Question: 'event.target''event.delegateTarget'
But I'm having trouble to understand when would I use - <URL> :
Looking at jQuery samples which shows this example : <URL>
It seems like it is the exact same as 'event.delegateTarget'
'''
$( "body" ).click(function( event ) {
$( "#log" ).html( "clicked: " + event.currentTarget.nodeName );
});
'''

Everywhere I click - it says : clicked "BODY" - which is exactly like the delegateTarget's behaviour
In Which (real life) scenarios would I use 'event.currentTarget'?
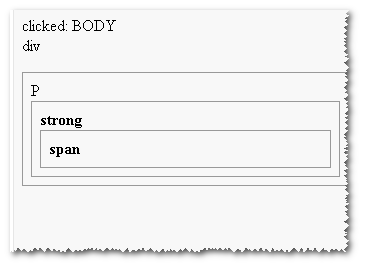
Answer: 'event.target' and 'event.currentTarget' are attributes of <URL> defined by W3C spec:
- <URL>:> This property of event objects is the object the event was dispatched
on. It is different than 'event.currentTarget' when the event handler is
called in bubbling or capturing phase of the event.- <URL>:> Identifies the current target for the event, as the event traverses
the DOM. It always refers to the element the event handler has been
attached to as opposed to 'event.target' which identifies the element on
which the event occurred.
Additionally, jQuery adds <URL>:
> The element where the currently-called jQuery event handler was attached
The difference with 'event.currentTarget' is explained in
> This property is most often useful in delegated events attached by
'.delegate()' or '.on()', where the event handler is attached at an
ancestor of the element being processed. It can be used, for example,
to identify and remove event handlers at the delegation point.For non-delegated event handlers attached directly to an element,
'event.delegateTarget' will always be equal to 'event.currentTarget'.
For example, if you click the button in the following HTML:
'''
<div class="box">
<button>Button</button>
</div>
'''
'''
$( "body" ).on( "click", ".box", function(e) {
e.delegateTarget; // body
e.currentTarget; // .box
e.target; // button
});
'''